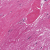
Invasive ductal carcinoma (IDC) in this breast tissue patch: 0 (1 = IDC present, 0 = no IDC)